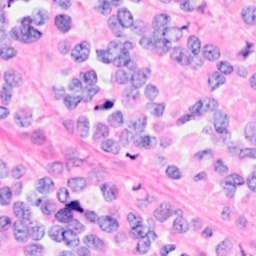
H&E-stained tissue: Breast